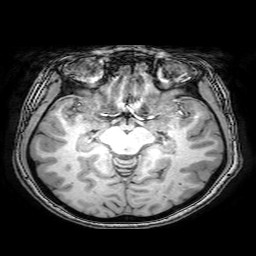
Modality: T1w
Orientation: coronal
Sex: female
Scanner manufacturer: philips
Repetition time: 0.008136 s
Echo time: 0.00372 s